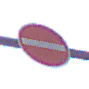
Verkehrszeichen: VerbotDerEinfahrt
Umgebung: Outdoor, Nature
Tageszeit: MorningAfternoon
Wetter: Overcast
Licht: Natural
Jahreszeit: NotSpecified
Kontrast: LowContrast